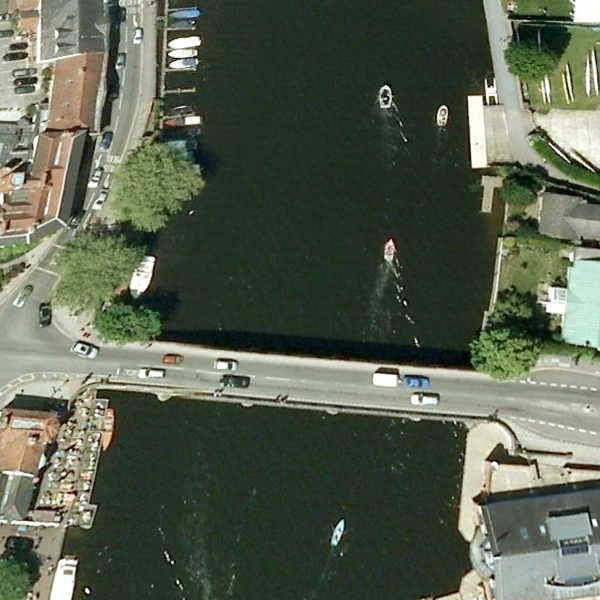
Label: Bridge